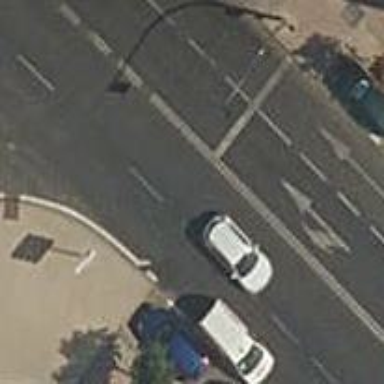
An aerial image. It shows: Road with traffic signals.